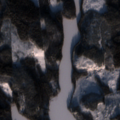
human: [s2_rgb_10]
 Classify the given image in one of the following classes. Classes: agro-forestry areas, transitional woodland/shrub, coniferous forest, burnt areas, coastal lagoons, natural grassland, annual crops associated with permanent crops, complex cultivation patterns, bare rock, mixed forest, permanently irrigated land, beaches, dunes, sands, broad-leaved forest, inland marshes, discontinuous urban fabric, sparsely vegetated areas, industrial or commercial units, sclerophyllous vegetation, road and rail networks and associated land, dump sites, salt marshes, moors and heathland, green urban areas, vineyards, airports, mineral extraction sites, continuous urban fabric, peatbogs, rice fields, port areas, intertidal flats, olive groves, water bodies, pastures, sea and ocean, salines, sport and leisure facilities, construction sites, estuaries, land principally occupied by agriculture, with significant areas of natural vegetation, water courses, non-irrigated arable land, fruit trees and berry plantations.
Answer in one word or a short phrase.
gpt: coniferous forest, mixed forest, transitional woodland/shrub, water bodies